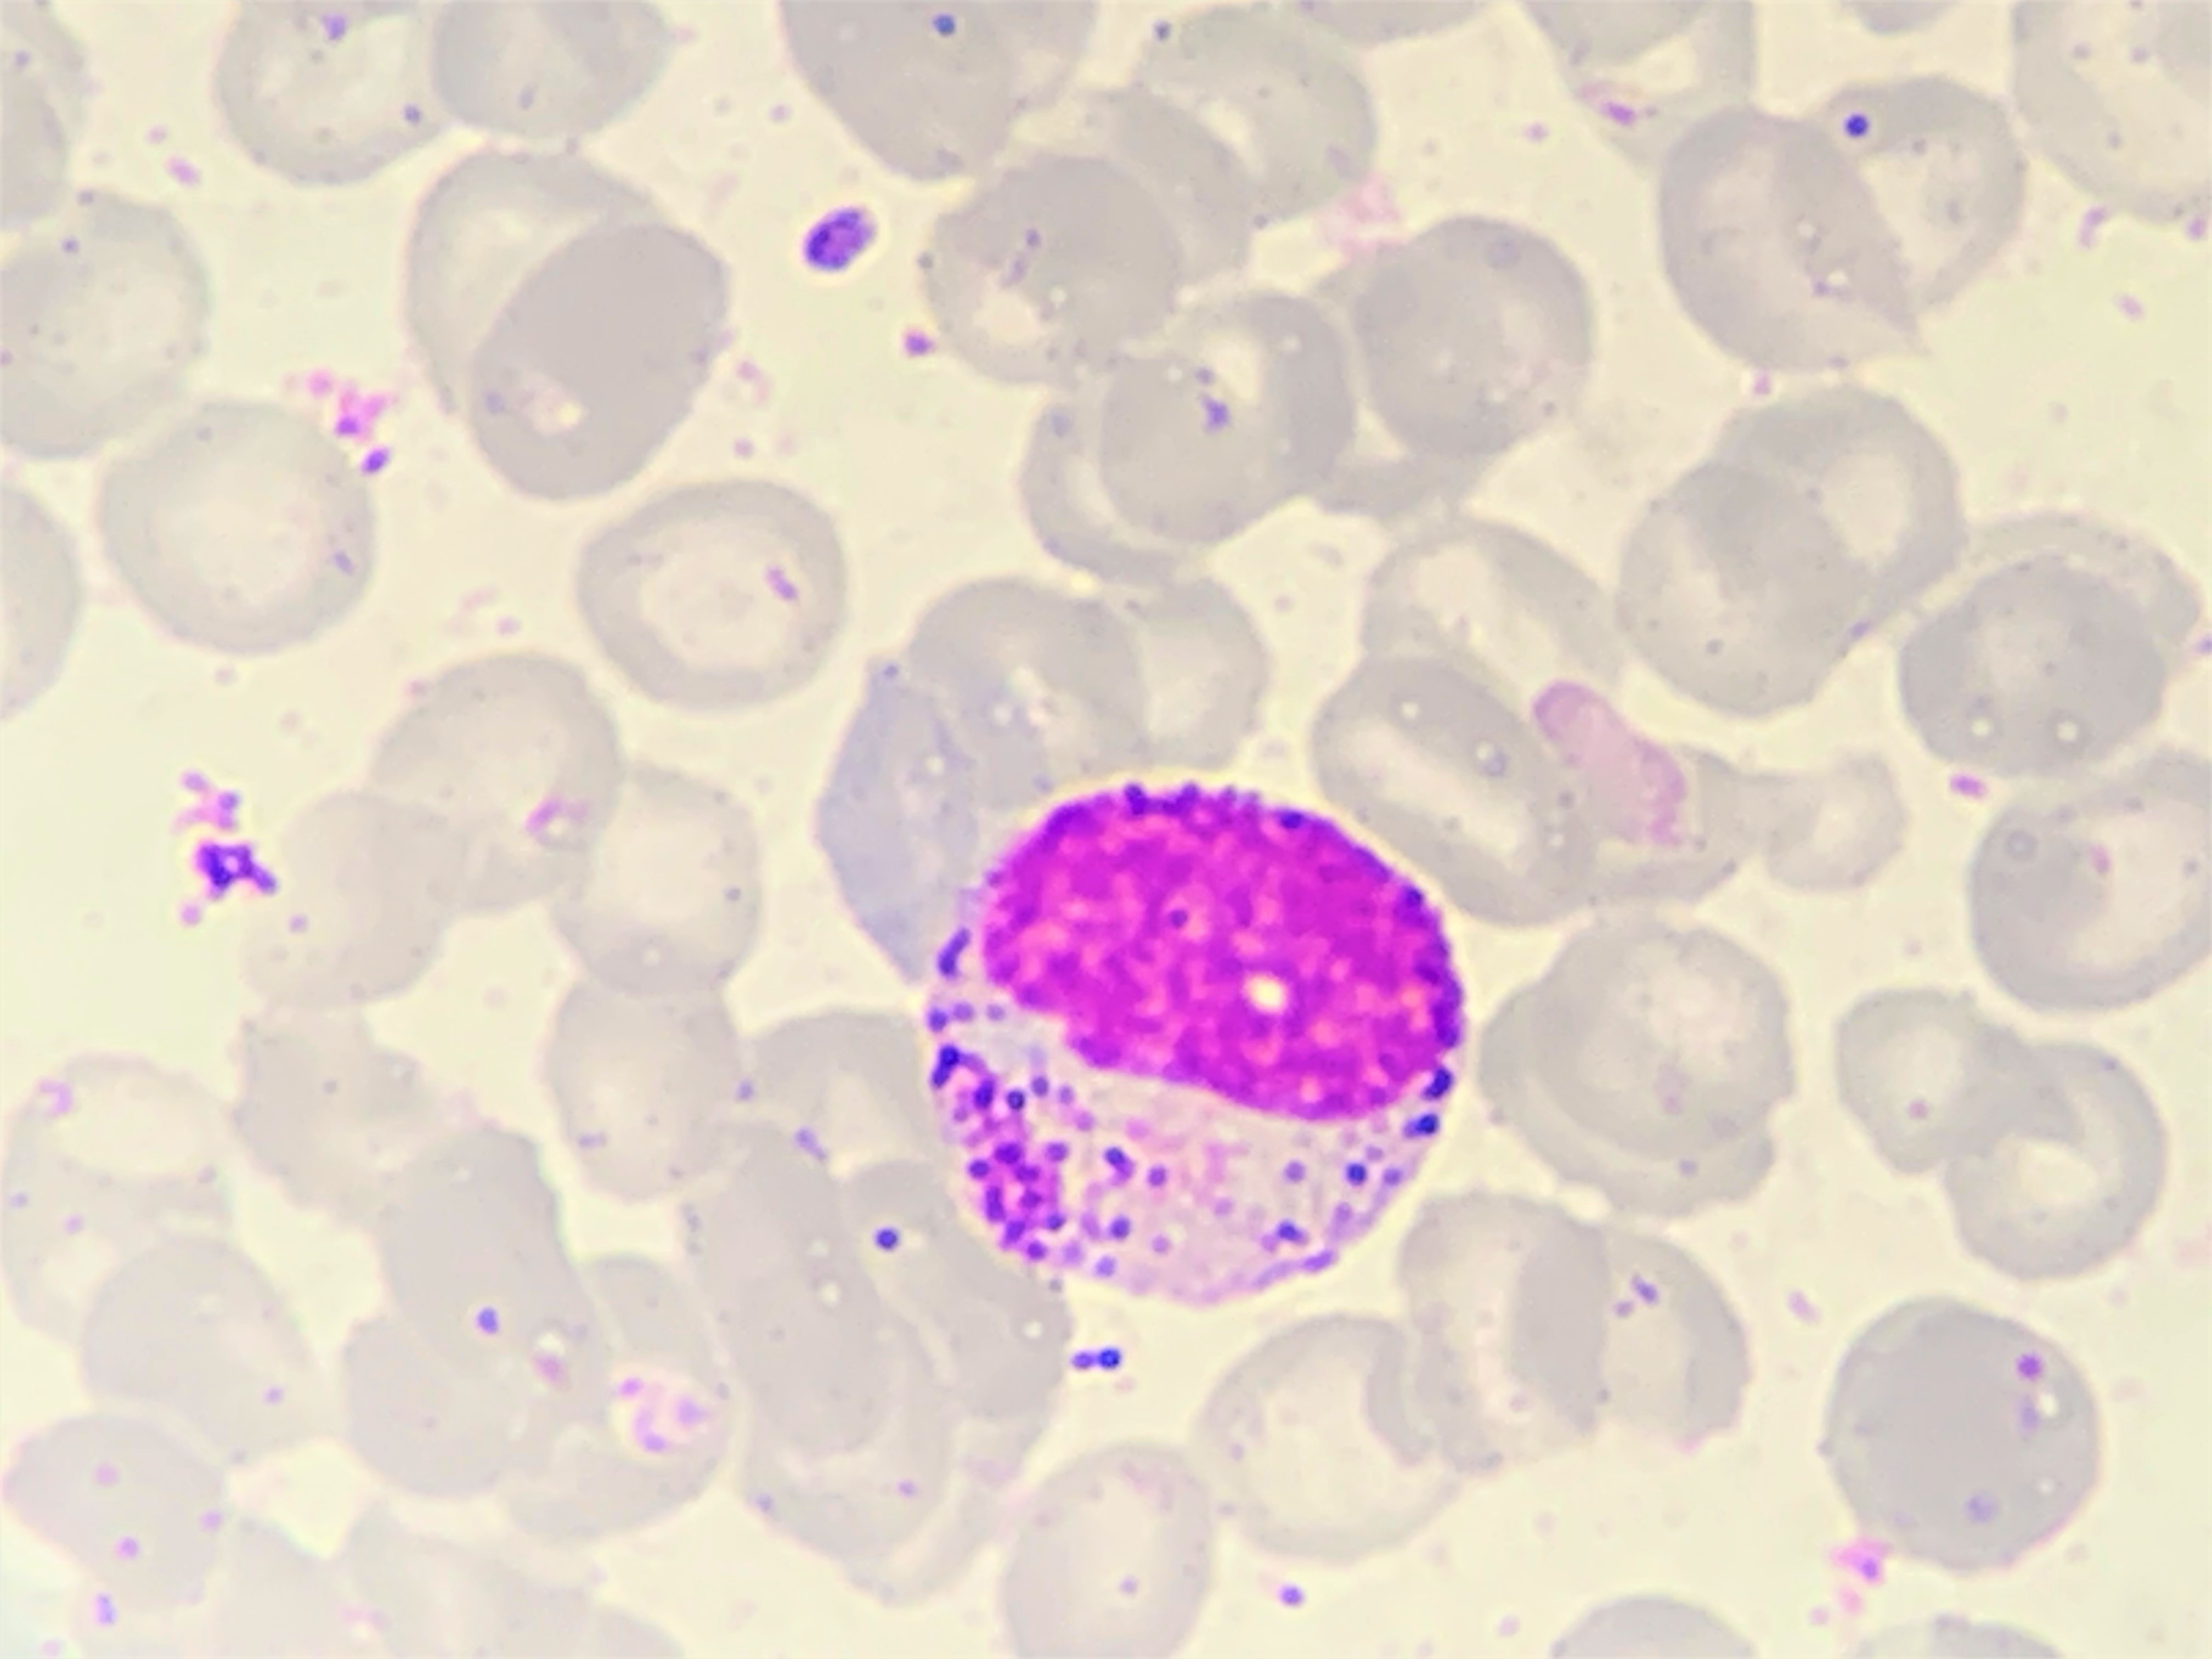
Cell type: MYELOCYTE